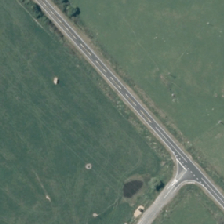
Land cover: shortrotation_cropland